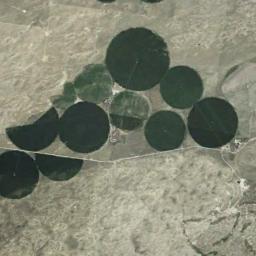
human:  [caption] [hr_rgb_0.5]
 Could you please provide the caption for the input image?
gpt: Round fields are not green .

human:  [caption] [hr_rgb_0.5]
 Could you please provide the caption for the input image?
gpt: Several circular green fields with full, Semi-circle, And semi-circular shapes .

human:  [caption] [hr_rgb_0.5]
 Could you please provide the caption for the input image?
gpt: Some green circle farmland are in the bare land .

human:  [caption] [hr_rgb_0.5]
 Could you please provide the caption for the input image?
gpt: There are some green circular farmlands of different sizes on a wasteland .

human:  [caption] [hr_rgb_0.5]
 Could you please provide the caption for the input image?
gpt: Several dark green circular or fan-shaped farmlands with different radii and radians are neatly arranged on the wasteland and a road goes through the wasteland .